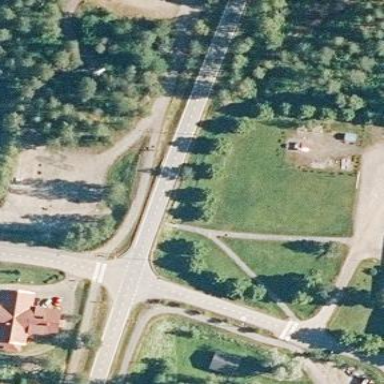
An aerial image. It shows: Park.